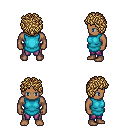
a pixel art fantasy rpg character, male body template, human, dark skin, teal tunic, magenta pants, blonde curly afro hairstyle, four views (front, back, left, right), 2x2 character sprite sheet, small pixel art, hard edges, no anti-aliasing